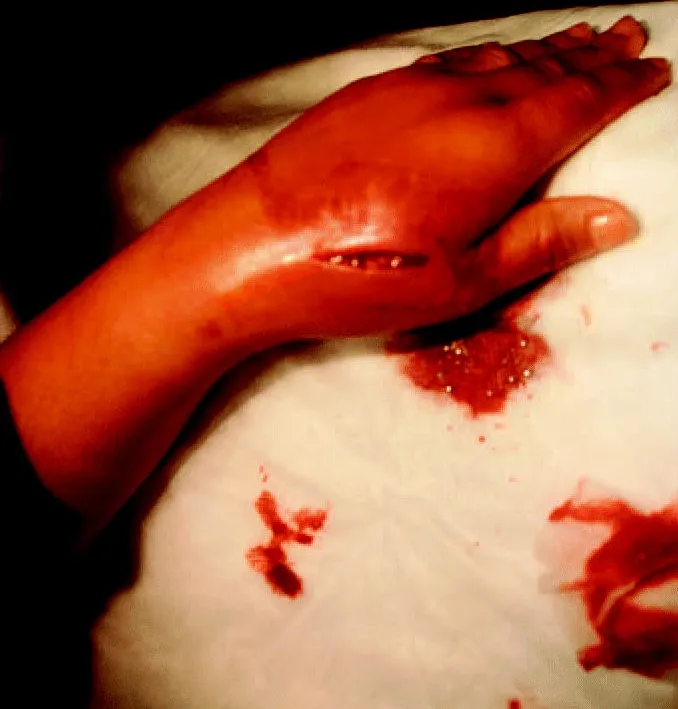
Incision site of V. V. 's hand before irrigation.
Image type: medical_photograph (oral_photograph)